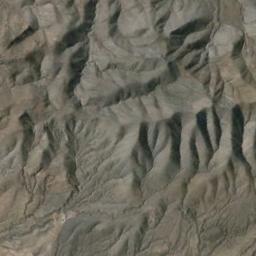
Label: mountain